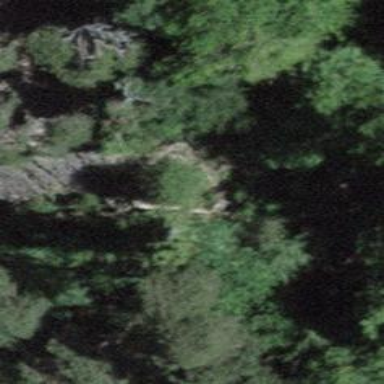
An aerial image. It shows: Cliff in nature.